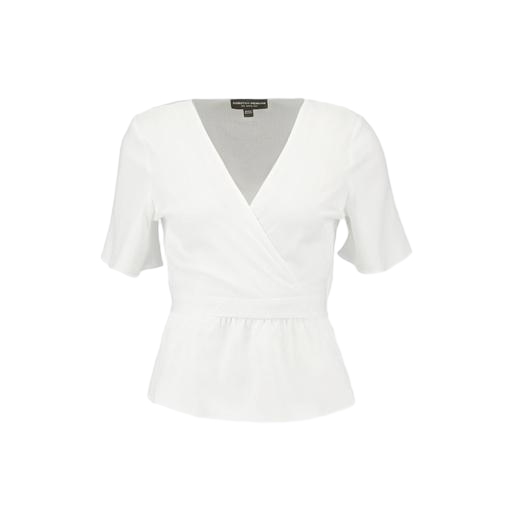
white tall wrap front pleat peplum top, white wrap peplum top, white tie waist top, white background